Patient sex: M
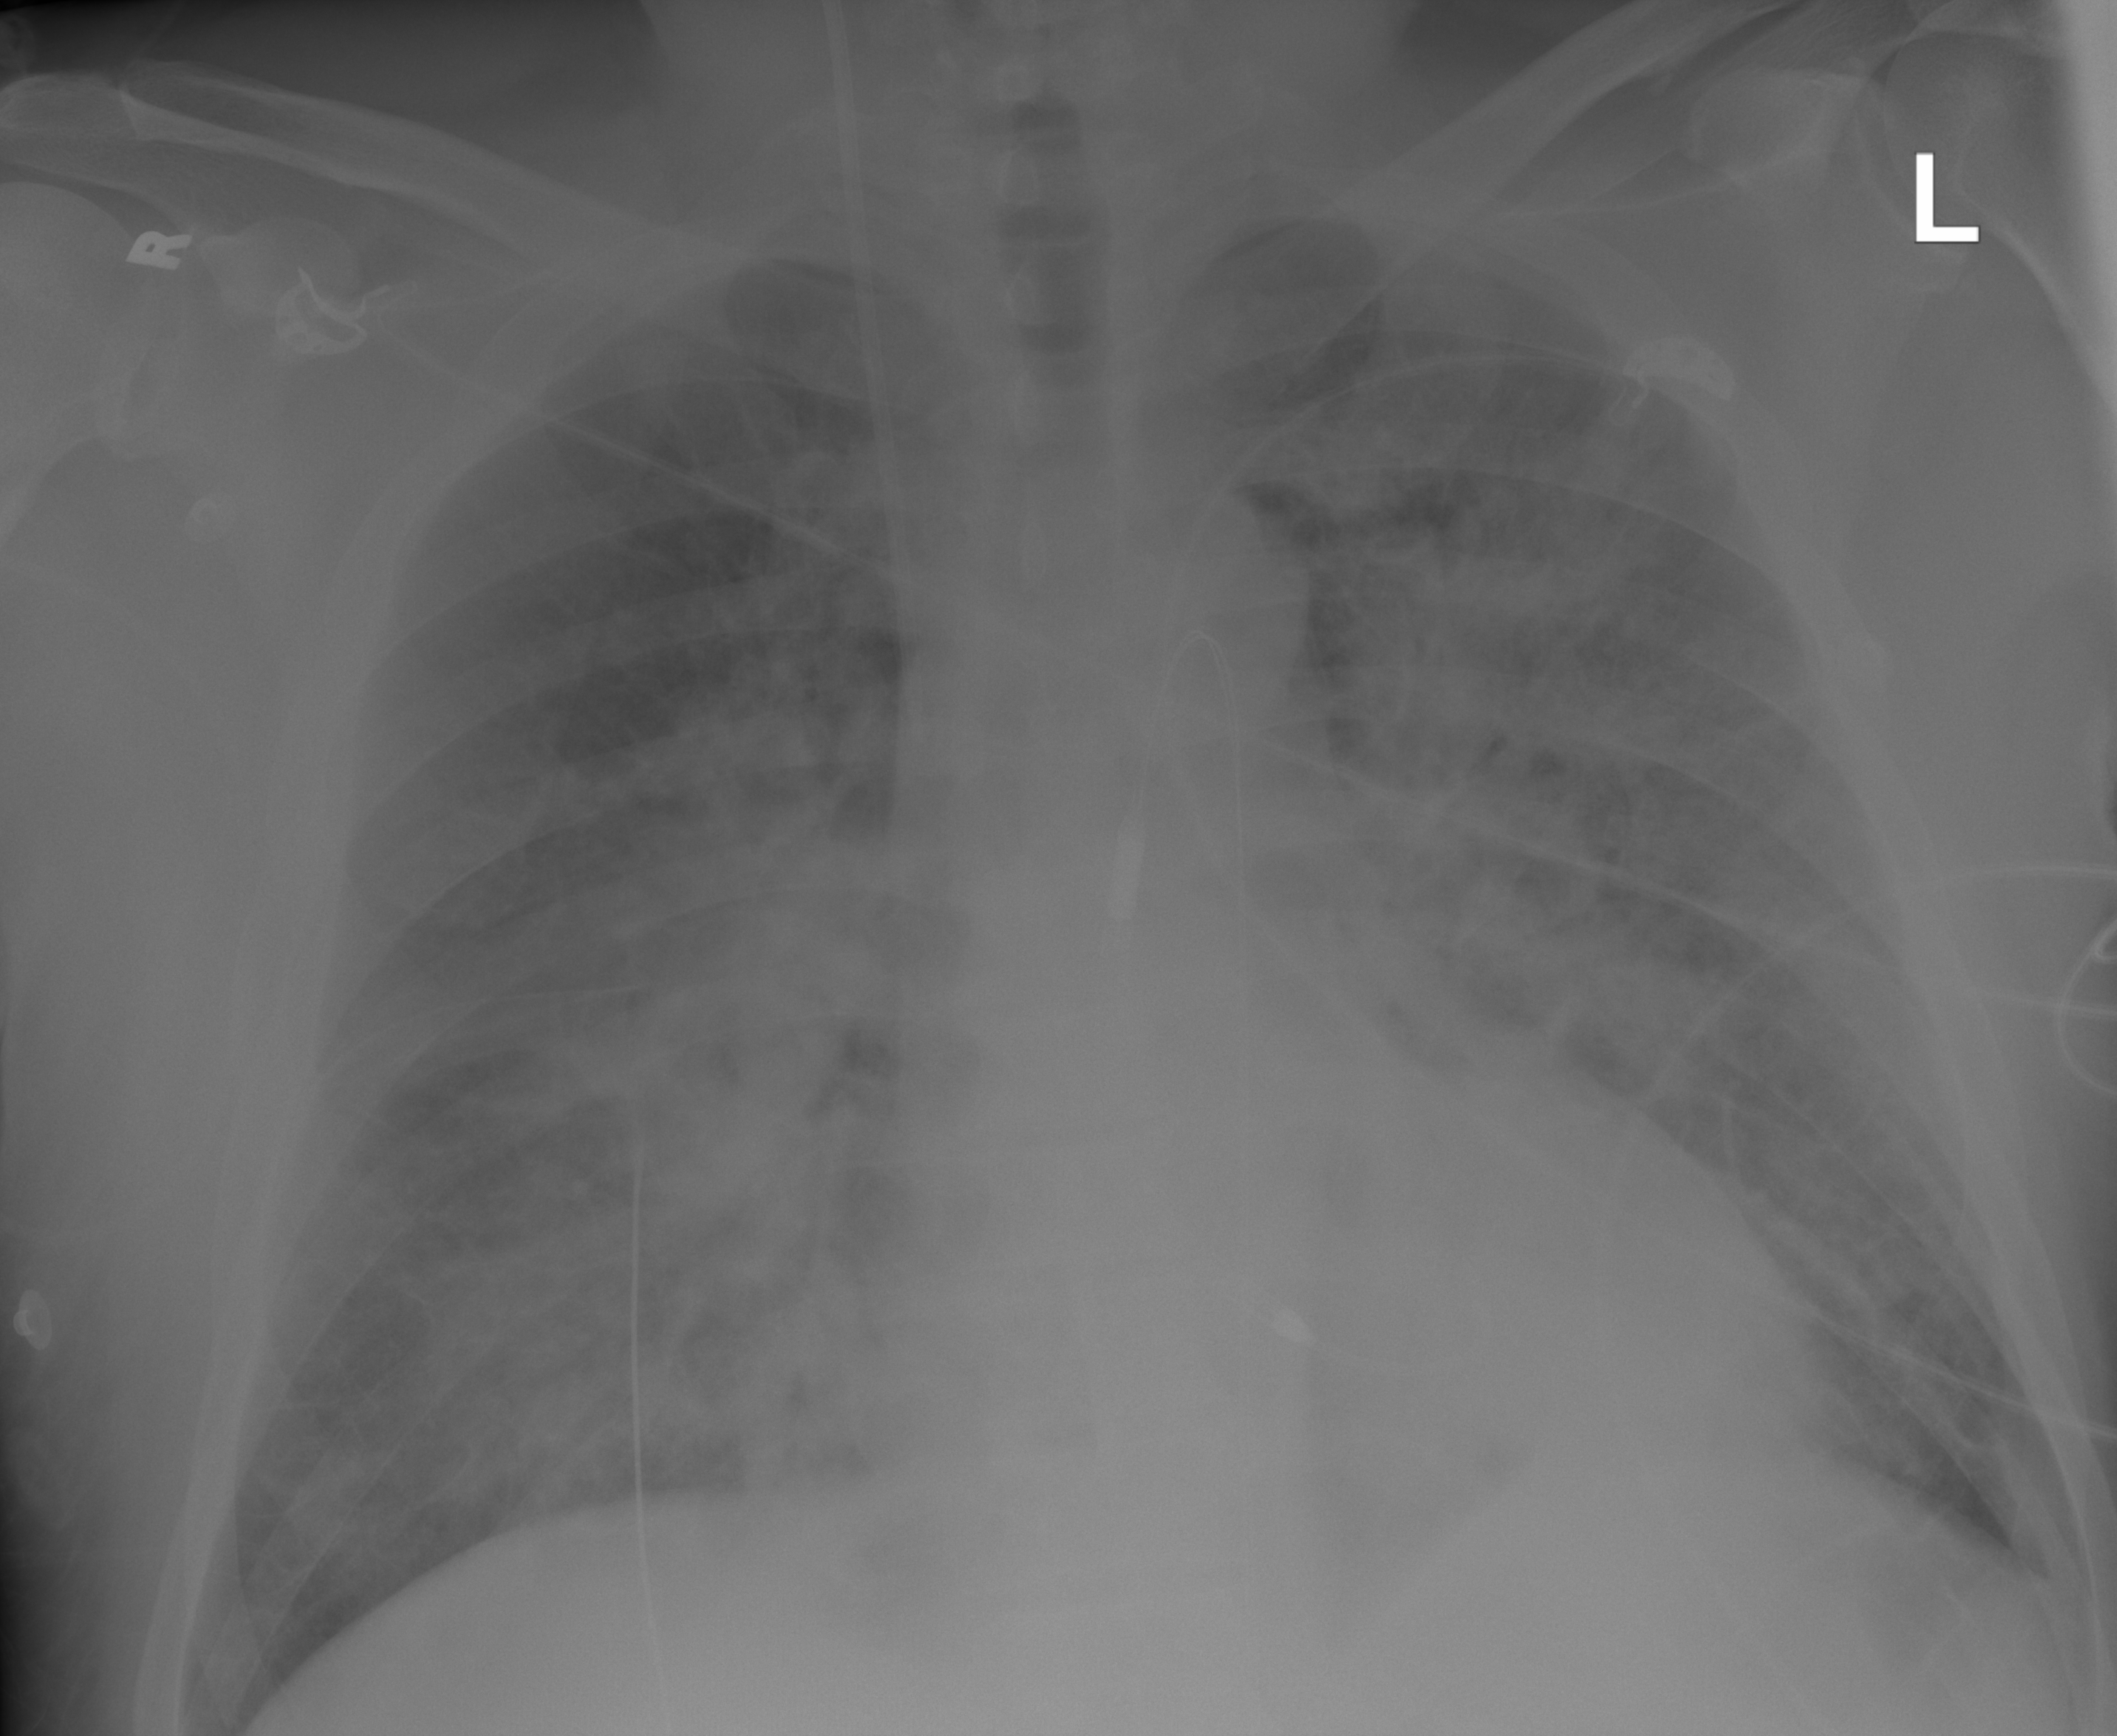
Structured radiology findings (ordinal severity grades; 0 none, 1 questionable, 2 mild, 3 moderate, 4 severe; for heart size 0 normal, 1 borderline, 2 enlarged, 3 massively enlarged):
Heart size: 2
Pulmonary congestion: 2
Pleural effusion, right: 0
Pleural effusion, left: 0
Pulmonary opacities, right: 3
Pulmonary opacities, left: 3
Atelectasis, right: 2
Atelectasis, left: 2